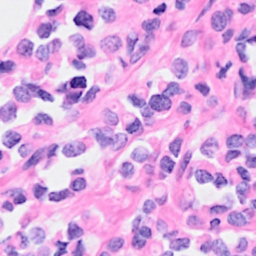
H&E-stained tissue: Breast